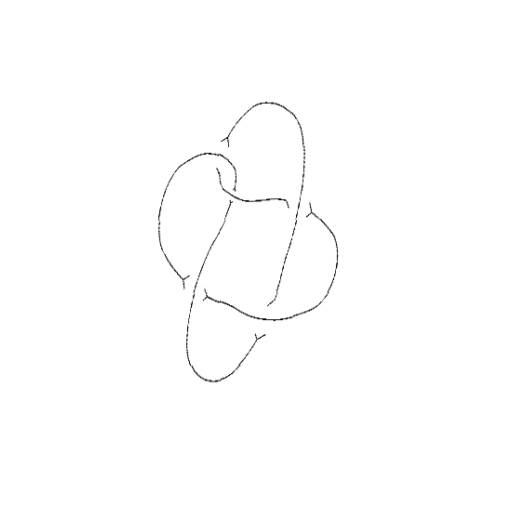
Crossing number: 5